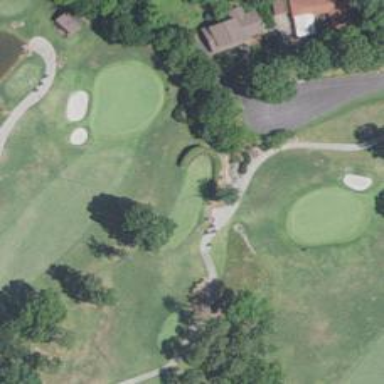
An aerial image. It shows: Path for both roads and golfers.